Question: I'm looking for help to Display Message on Dialog box, by Clicking Items from ListView.. Example:
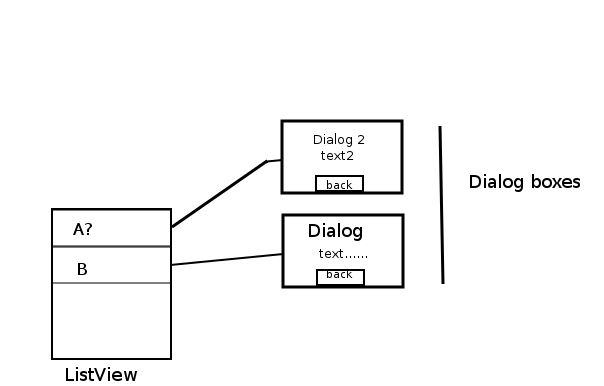
Answer: If you are using some adapter to populate your list view
'''
public class DemoListView extends AppCompatActivity implements ListAdapter.PlaceClickInterface {
ListView listView ;
@Override
protected void onCreate(Bundle savedInstanceState) {
super.onCreate(savedInstanceState);
setContentView(R.layout.activity_demo_list);
List<String> places = new ArrayList<>(Arrays.asList("New york","washington","london"));
listView = (ListView)findViewById(R.id.list_view_demo);
ListAdapter adapter = new ListAdapter(places , this) ;
listView.setAdapter(adapter);
}
@Override
public void onPlaceClick(int position) {
Log.v("DemoListView" , "position : "+position) ;
//show dialog here with Alert dialog builder or ListFragment class with custom UI
}
}
'''
Extend list adapters like ArrayAdapter or BaseAdapter :
In this adapter , create an Interface that can be implemented in the Activity(DemoListView ) in which you want to show the dialog box .
In the implemented method onPlaceClick() in DemoListView create and show the dialog box
'''
public class ListAdapter extends BaseAdapter{
List<String> mPlaces ;
Context mContext ;
LayoutInflater mInflater ;
PlaceClickInterface mPlaceClickInterface;
public ListAdapter( List places , DemoListView demoListView) {
this.mContext = demoListView.getBaseContext() ;
this.mPlaces = places ;
this.mInflater =(LayoutInflater) mContext.getSystemService(Context.LAYOUT_INFLATER_SERVICE);
this.mPlaceClickInterface = (PlaceClickInterface) demoListView;
}
@Override
public int getCount() {
return mPlaces.size();
}
@Override
public Object getItem(int position) {
return mPlaces.get(position);
}
@Override
public long getItemId(int position) {
return position;
}
@Override
public View getView(int position, View convertView, ViewGroup parent) {
ViewHolder holder;
if (convertView == null) {
convertView = mInflater.inflate(R.layout.item_list_data, parent, false);
holder = new ViewHolder(convertView);
convertView.setTag(holder);
} else {
holder = (ViewHolder) convertView.getTag();
}
holder.bind(holder ,position);
return convertView ;
}
private class ViewHolder{
TextView places ;
ViewHolder(View view){
this.places = (TextView) view.findViewById(R.id.list_place);
}
// used to populate the list with list item and attach click listener on each item
void bind(ViewHolder holder ,final int position){
holder.places.setText(mPlaces.get(position));
holder.places.setOnClickListener(new View.OnClickListener() {
@Override
public void onClick(View v) {
mPlaceClickInterface.onPlaceClick(position);
}
});
}
}
public interface PlaceClickInterface {
void onPlaceClick(int position) ;
}
}
'''